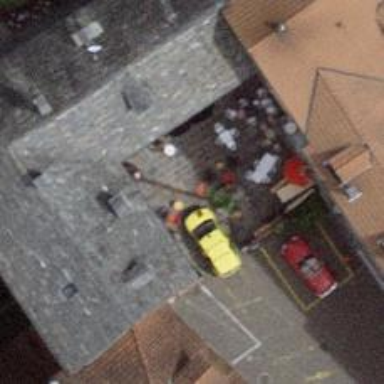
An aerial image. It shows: Pub.